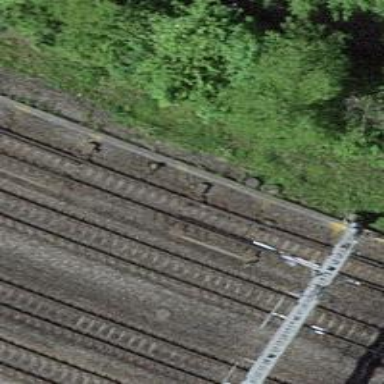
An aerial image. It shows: Single-track electrified railway with contact line.